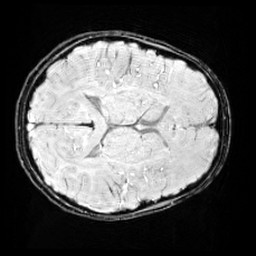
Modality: SWI
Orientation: axial
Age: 12
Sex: female
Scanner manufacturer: siemens
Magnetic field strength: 3 T
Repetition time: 0.027 s
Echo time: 0.02 s